По двум гладким наклонным плоскостям, образующим одинаковые углы $\alpha$ с горизонтом, движутся, касаясь друг друга, цилиндр и клин (см. рис).
Найдите, с какой силой клин давит на цилиндр. Масса цилиндра $m_1$, масса клина $m_2$.
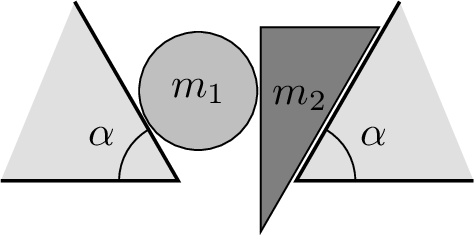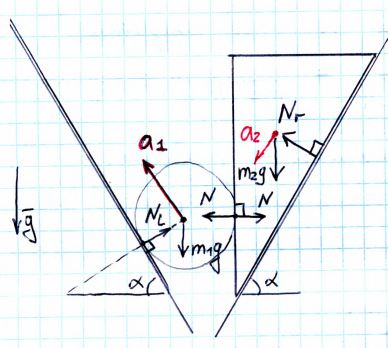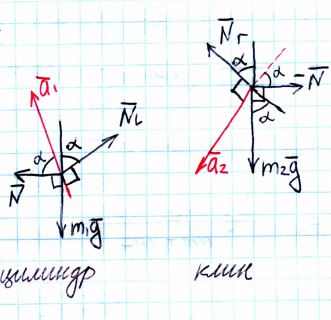
Решение: Про однородность цилиндра и коэффициент трения между клином и цилиндром ничего не сказано. Поэтому будем считать, что трения между клином и цилиндром нет.  Мы считаем, что цилиндр во время скольжения между клином и стенкой не вращается, а движется только поступательно.Так как цилиндр и клин движутся поступательно и все время касаются, то расстояние между их центрами масс по горизонтали постоянно.Значит $\vec a_1$ и $\vec a_2$, ускорения центров масс цилиндра и клина соответственно, имеют равные проекции на горизонтальное направление. Поэтому с учетом (Второй закон Ньютона)$$m_1\vec a_1=m_1 \vec g+\vec N +\vec N_l \\ m_2\vec a_2=m_2\vec g+\vec N\cdot (-1)+\vec N_r $$получаем $$\frac{N}{m_1}-\frac{N_l\sin\alpha}{m_1}=\frac{N_r\sin\alpha}{m_2}-\frac{N}{m_2}. \tag{1}$$  Поскольку и клин, и цилиндр движутся поступательно и не отрываясь от стенки, то $\vec a_1$ параллельно левой поверхности, а $\vec a_2$ — правой поверхности.Значит,$$N_l=N\sin\alpha+m_1g\cos\alpha, \tag{2}$$$$N_r=N\sin\alpha+m_2g\cos\alpha. \tag{3}$$Подставляем $(2)$ и $(3)$ в $(1)$ и получаем $$\frac{N}{m_1}-\frac{\sin\alpha}{m_1}\left(N\sin\alpha+m_1g\cos\alpha\right)=\frac{\sin\alpha}{m_2}\left(N\sin\alpha+m_2 g\cos\alpha\right)-\frac{N}{m_2}, \\N\left(\frac{1}{m_1}+\frac{1}{m_2}\right)\cos^{2}\alpha=2g\sin\alpha\cos\alpha=g\cdot \sin 2\alpha$$$$N=\frac{2gm_1m_2}{m_1+m_2}\operatorname{tg}\alpha.$$
Ответ: $$N=\frac{2gm_1m_2}{m_1+m_2}\operatorname{tg}\alpha.$$
Темы:
T, Механика, Статика, Всероссийские